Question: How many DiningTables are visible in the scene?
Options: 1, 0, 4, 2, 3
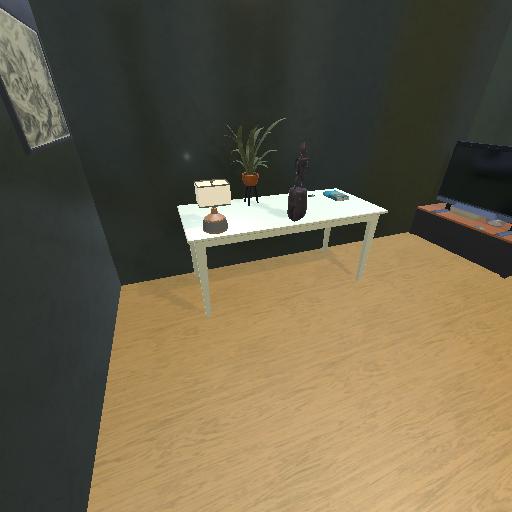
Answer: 1